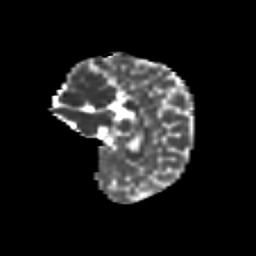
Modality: MD
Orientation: sagittal
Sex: female
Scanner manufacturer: siemens
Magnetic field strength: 3 T
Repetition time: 5 s
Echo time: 0.071 s